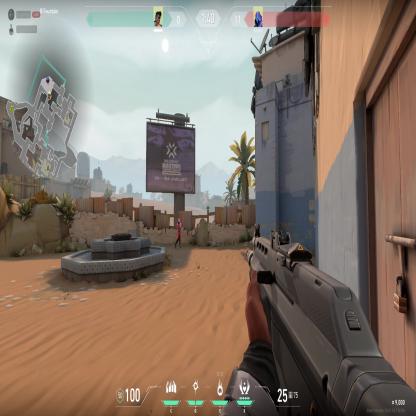
Label: enemy